Interaction volume radius: 10 \u00c5
Interaction volume height: 20 \u00c5
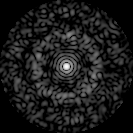
Disorder parameter: 0.8612